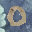
Label: 0